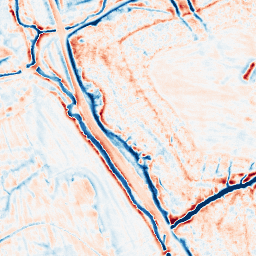
Category: edge_preserving
Decomposition family: bilateral
Decomposition parameters: d: 15
sigma_color: 25
sigma_space: 100
Upsampling method: quintic
Upsampling parameters: scale: 2
Upsampling scale: 2